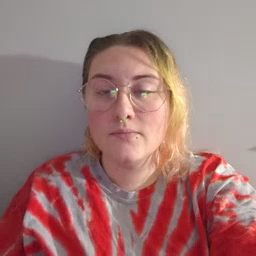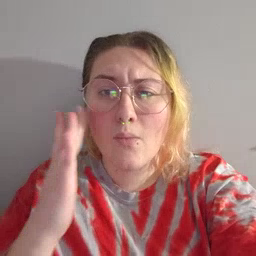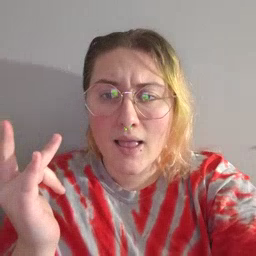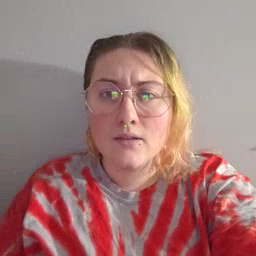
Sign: why